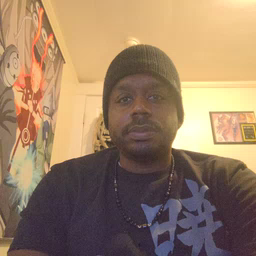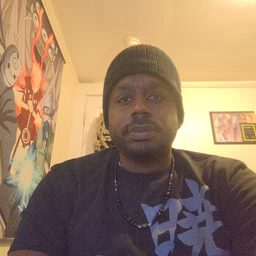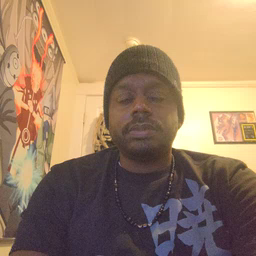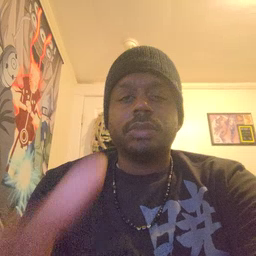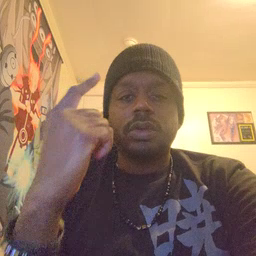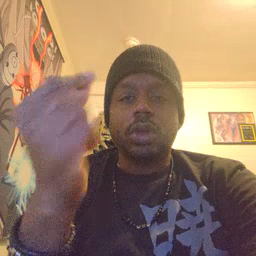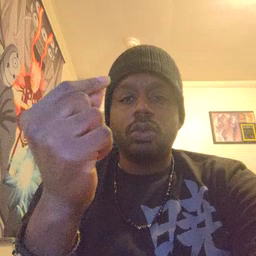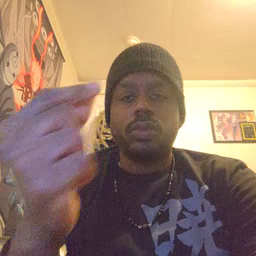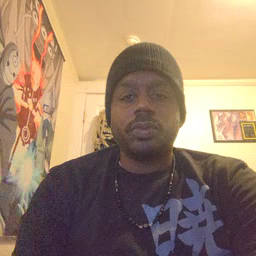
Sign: go